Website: walmart
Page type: cart
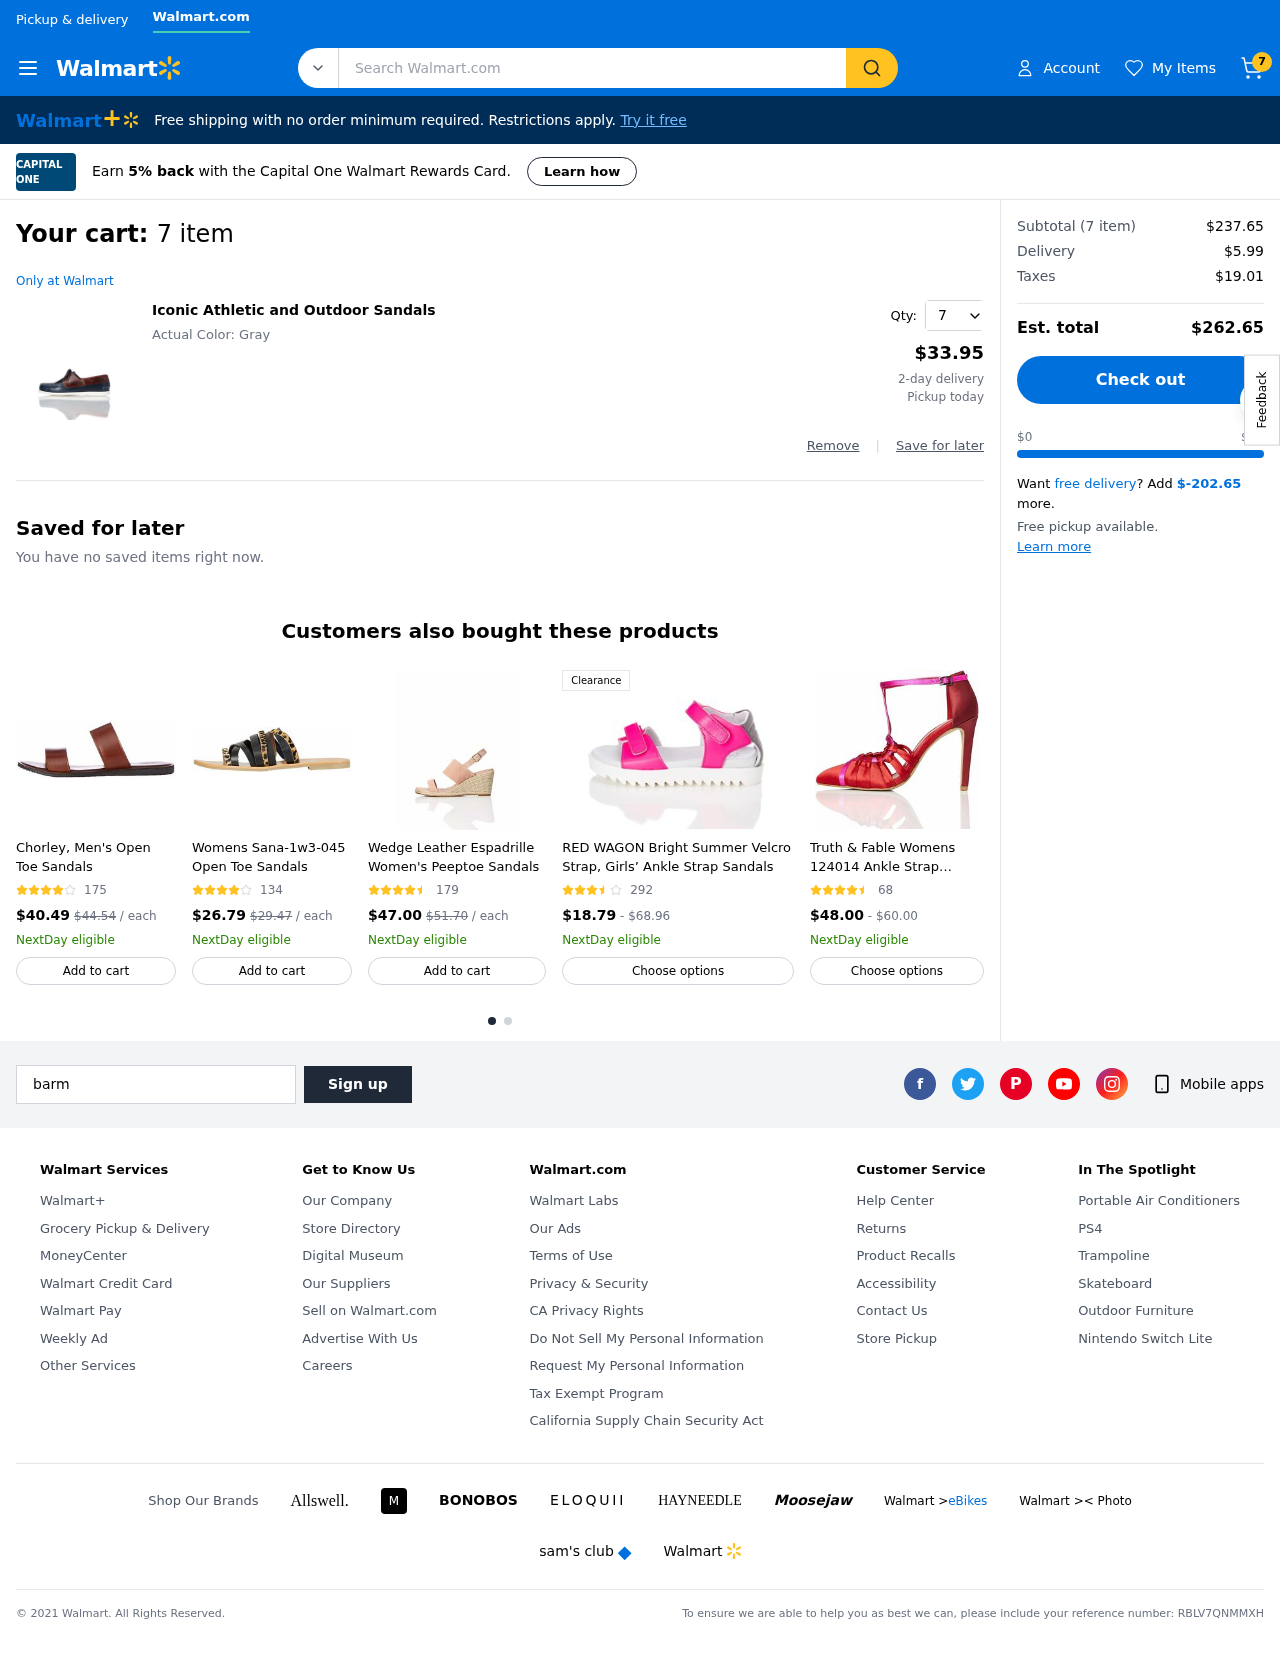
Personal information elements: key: PII_EMAIL
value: barmstrong@gmail.com
Product elements: key: PRODUCT1_NAME
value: Iconic Athletic and Outdoor Sandals
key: PRODUCT1_PRICE
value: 33.95
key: PRODUCT1_QUANTITY
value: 7
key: PRODUCT2_NAME
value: Chorley, Men's Open Toe Sandals
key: PRODUCT2_NUM_RATINGS
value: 175
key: PRODUCT2_PRICE
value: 40.49
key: PRODUCT3_NAME
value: Womens Sana-1w3-045 Open Toe Sandals
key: PRODUCT3_NUM_RATINGS
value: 134
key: PRODUCT3_PRICE
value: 26.79
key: PRODUCT4_NAME
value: Wedge Leather Espadrille Women's Peeptoe Sandals
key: PRODUCT4_NUM_RATINGS
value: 179
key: PRODUCT4_PRICE
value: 47
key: PRODUCT5_NAME
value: RED WAGON Bright Summer Velcro Strap, Girls’ Ankle Strap Sandals
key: PRODUCT5_NUM_RATINGS
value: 292
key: PRODUCT5_PRICE
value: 18.79
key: PRODUCT6_NAME
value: Truth & Fable Womens 124014 Ankle Strap Sandals
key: PRODUCT6_NUM_RATINGS
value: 68
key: PRODUCT6_PRICE
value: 48
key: PRODUCT2_ORIGINAL_PRICE
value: $44.54
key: PRODUCT3_ORIGINAL_PRICE
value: $29.47
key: PRODUCT4_ORIGINAL_PRICE
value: $51.70
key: PRODUCT5_PRICE_MAX
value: $68.96
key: PRODUCT6_PRICE_MAX
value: $60.00
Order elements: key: ORDER_NUM_ITEMS
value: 7
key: ORDER_NUM_ITEMS
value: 7 item
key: ORDER_SUBTOTAL
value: $237.65
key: ORDER_SHIPPING_COST
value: $5.99
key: ORDER_TAX
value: $19.01
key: ORDER_TOTAL
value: $262.65
Search elements: key: HEADER_SEARCH
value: Search Walmart.com